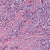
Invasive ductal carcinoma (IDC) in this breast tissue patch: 1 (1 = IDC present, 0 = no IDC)